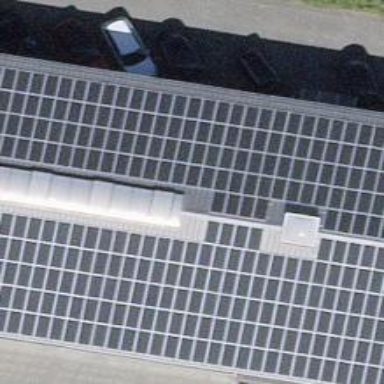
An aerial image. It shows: Solar power generator using photovoltaic method with solar photovoltaic panel types.